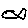
Label: fish